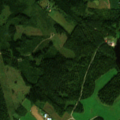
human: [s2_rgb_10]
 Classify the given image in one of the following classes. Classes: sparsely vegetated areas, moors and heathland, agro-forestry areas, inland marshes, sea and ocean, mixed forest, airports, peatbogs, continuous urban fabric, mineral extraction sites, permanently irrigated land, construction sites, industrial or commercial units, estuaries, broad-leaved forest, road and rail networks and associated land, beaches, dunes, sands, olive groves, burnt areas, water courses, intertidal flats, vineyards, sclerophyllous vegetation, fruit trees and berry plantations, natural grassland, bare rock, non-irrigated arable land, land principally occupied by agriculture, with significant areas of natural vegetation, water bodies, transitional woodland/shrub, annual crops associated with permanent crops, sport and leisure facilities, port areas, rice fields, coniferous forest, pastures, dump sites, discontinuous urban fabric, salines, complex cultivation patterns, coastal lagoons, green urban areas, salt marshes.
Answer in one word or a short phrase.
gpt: land principally occupied by agriculture, with significant areas of natural vegetation, broad-leaved forest, mixed forest, transitional woodland/shrub